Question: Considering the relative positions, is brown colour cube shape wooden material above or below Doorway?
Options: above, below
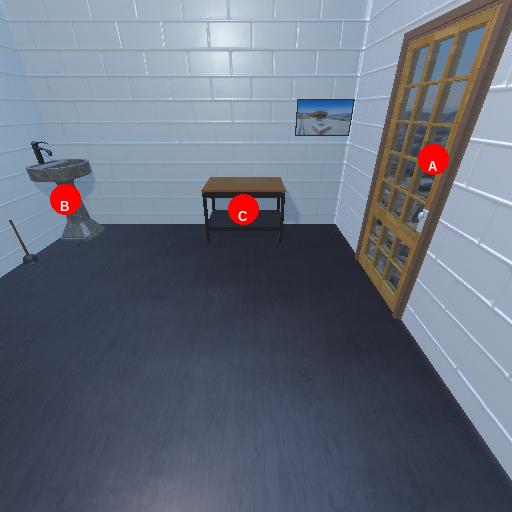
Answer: above